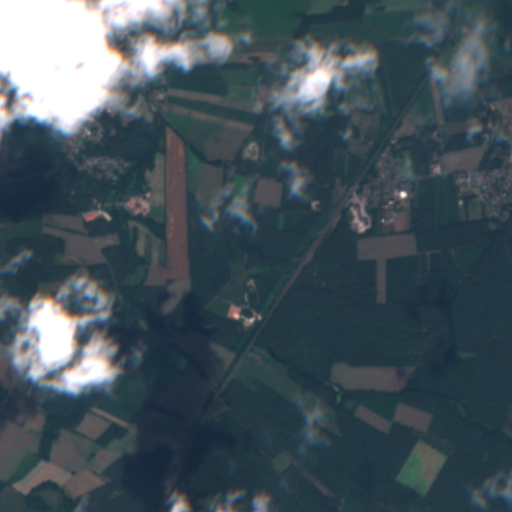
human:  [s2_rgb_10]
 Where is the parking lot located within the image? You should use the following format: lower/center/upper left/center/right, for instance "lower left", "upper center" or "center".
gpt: The parking lot is located in the upper right of the image.
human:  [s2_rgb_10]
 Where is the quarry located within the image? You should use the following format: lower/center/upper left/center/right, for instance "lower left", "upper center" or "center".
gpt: The quarry is located in the center of the image.
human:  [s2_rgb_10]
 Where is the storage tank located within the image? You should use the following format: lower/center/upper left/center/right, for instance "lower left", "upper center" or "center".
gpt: The storage tank is located in the upper left of the image.
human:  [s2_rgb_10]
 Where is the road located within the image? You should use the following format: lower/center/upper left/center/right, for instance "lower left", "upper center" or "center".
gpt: There is no road in the image.